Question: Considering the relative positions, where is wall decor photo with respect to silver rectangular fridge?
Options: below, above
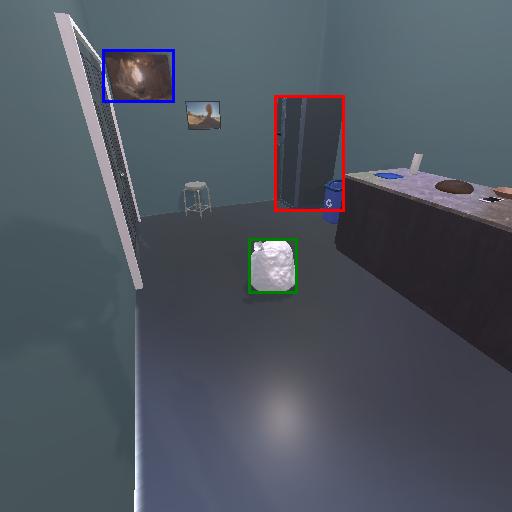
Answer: below